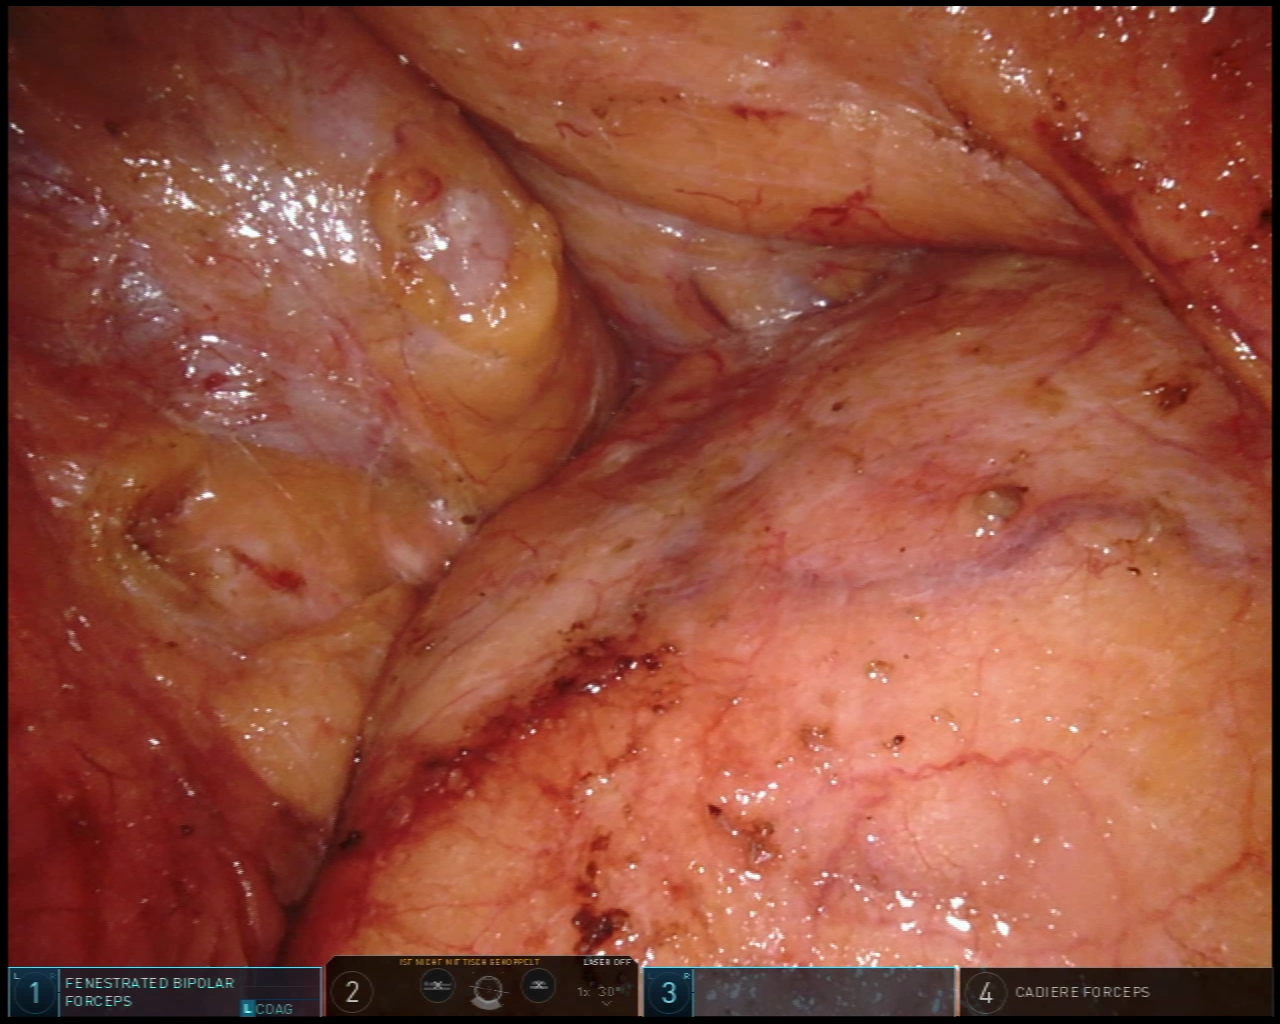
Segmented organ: pancreas
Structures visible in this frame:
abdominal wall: no
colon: yes
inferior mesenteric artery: no
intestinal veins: no
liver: no
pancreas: yes
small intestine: no
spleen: no
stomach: no
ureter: no
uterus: no
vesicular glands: no